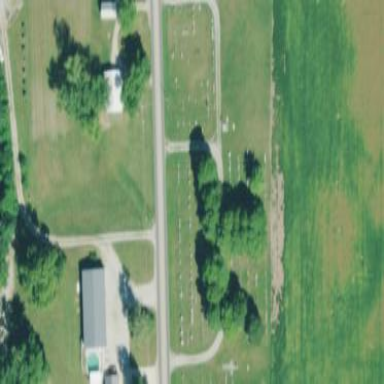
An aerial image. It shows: Grave yard.